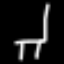
Label: chair